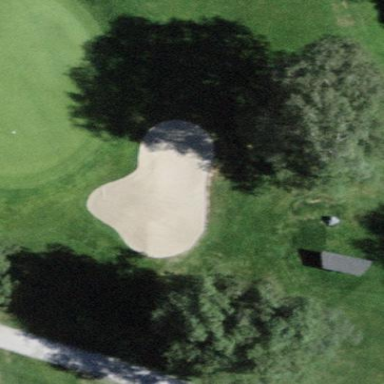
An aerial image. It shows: Golf bunker filled with natural sand.